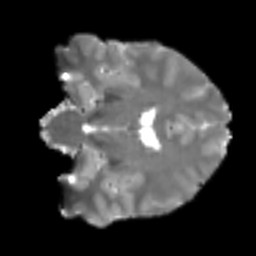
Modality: T2w
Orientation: coronal
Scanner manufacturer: siemens
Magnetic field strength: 3 T
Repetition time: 4 s
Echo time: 0.0594 s